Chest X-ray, PA view. Patient: 40 years old, sex M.
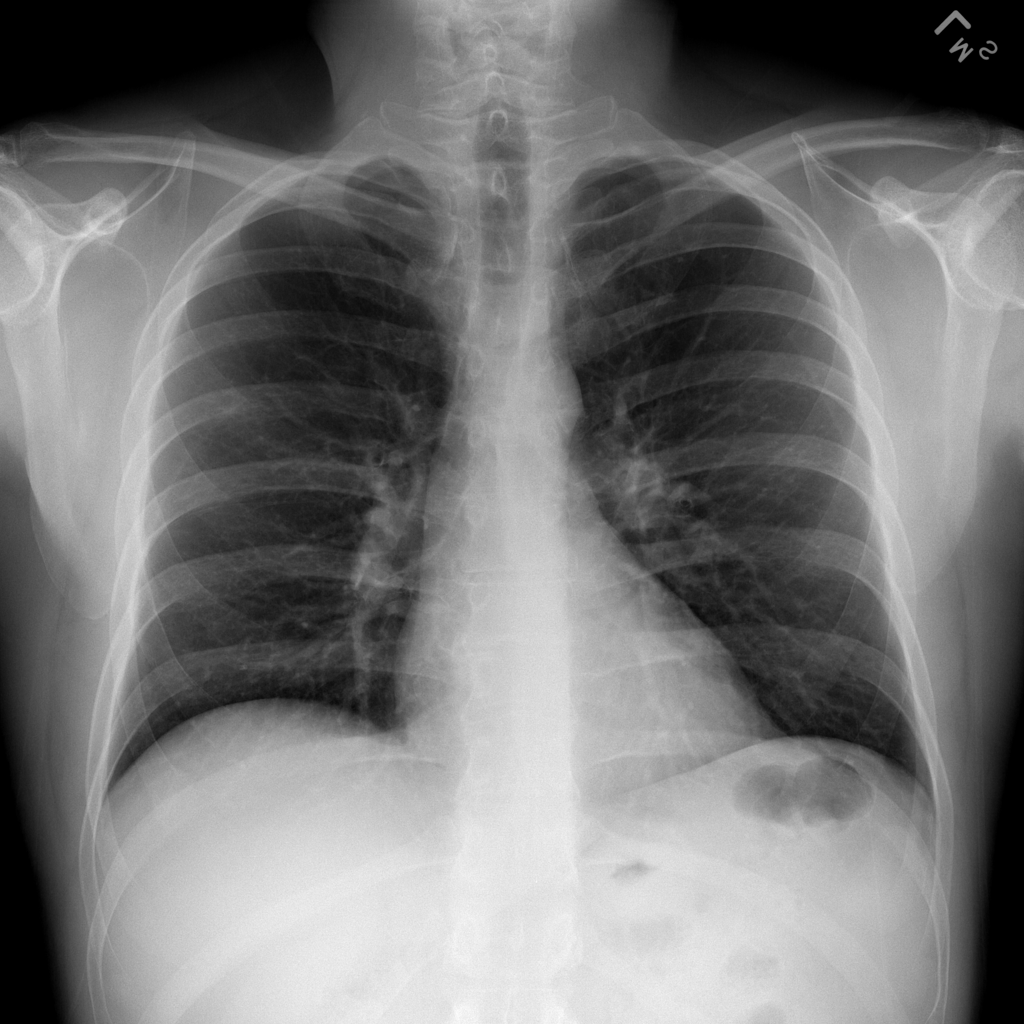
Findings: No Finding